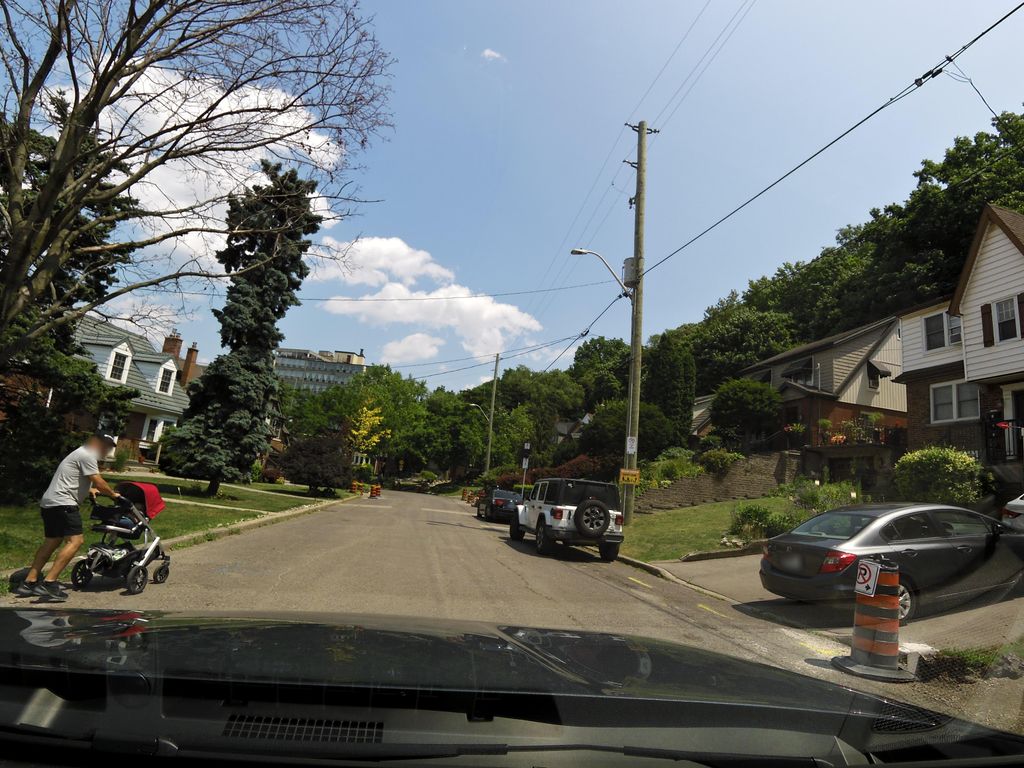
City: hamilton